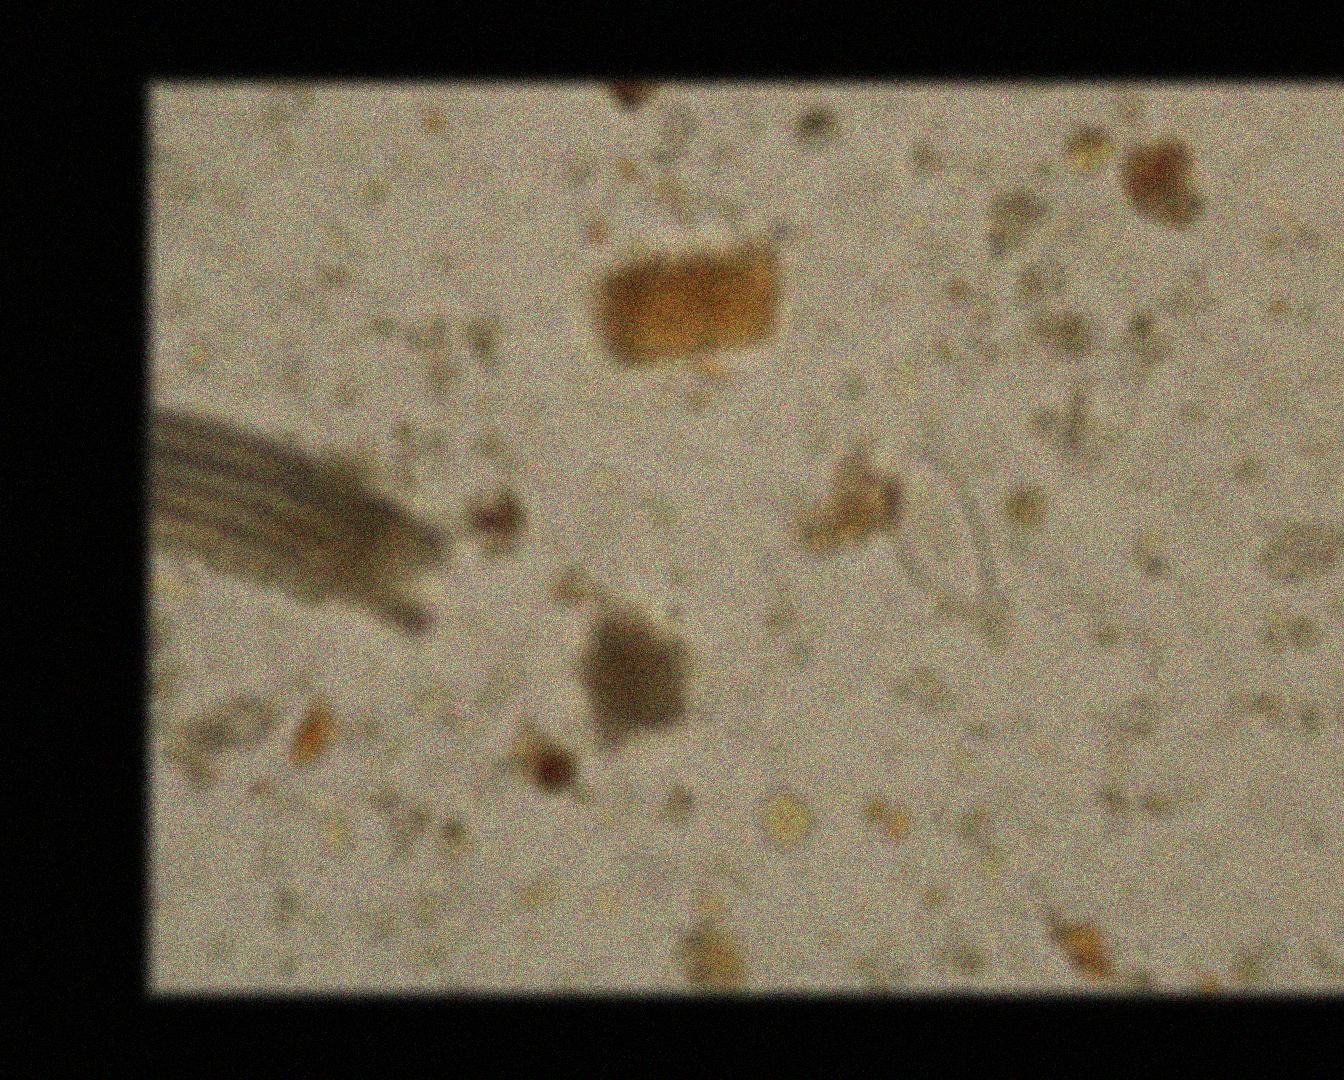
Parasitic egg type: Enterobius vermicularis